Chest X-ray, AP view. Patient: 63 years old, sex M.
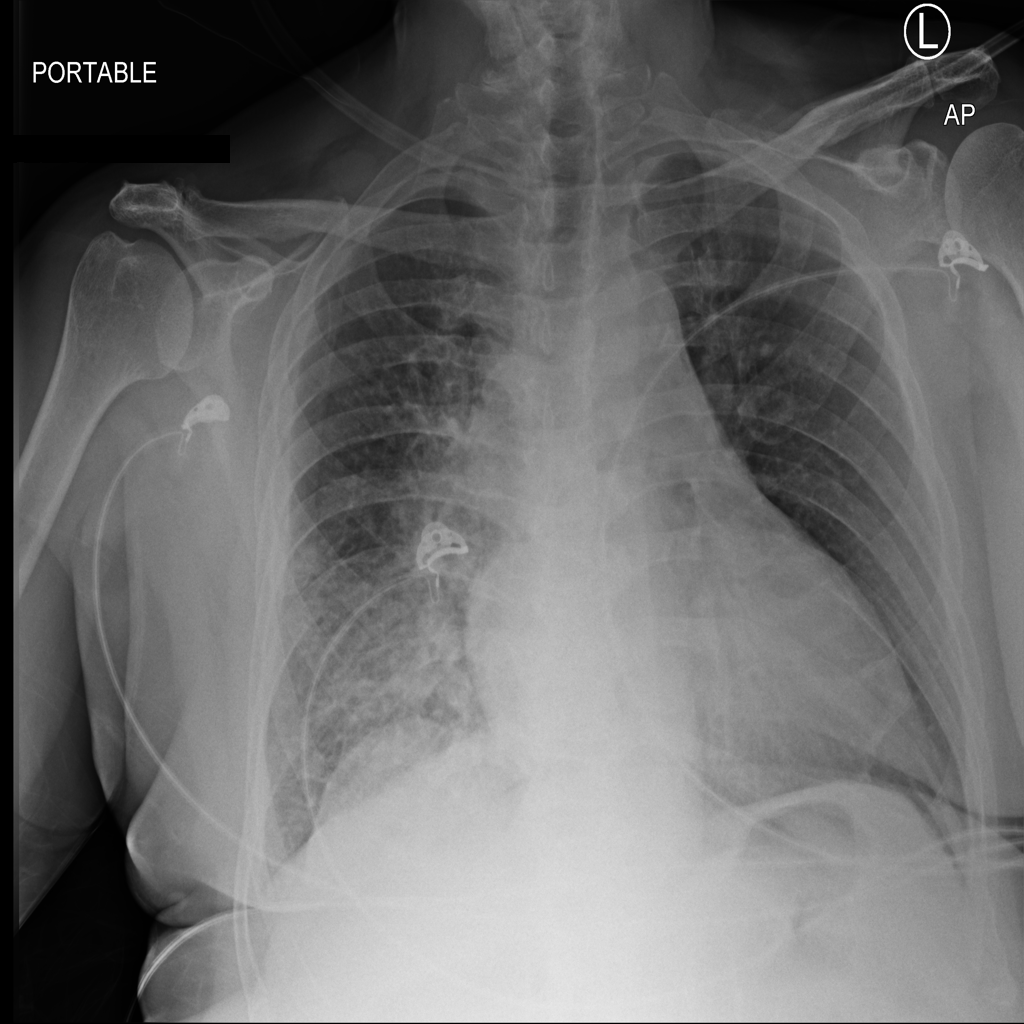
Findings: No Finding